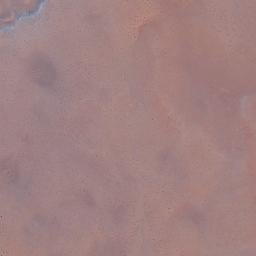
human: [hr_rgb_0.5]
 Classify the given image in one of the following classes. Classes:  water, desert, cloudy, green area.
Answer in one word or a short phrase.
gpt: desert